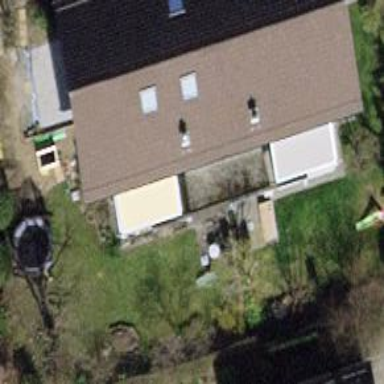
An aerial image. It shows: Building with tile roof.